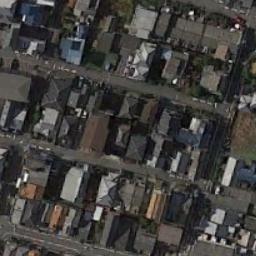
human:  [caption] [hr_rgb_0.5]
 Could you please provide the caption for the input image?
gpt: The dense residential is next to the road with some cars .

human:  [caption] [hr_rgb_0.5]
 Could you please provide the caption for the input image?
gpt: A dense residential area has lots of houses of different sizes while some roads go through the residential area .

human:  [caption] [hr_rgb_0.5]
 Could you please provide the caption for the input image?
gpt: There is a green space in the middle of the house .

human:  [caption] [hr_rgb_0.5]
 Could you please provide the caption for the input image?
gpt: There are many roads and neatly arranged houses and many vehicles in densely populated areas .

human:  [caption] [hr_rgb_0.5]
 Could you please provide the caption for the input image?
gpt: There are brown and black buildings on dense residential area .